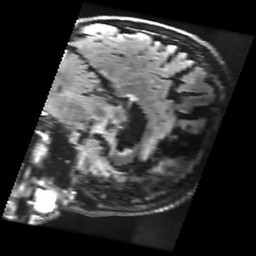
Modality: FLAIR
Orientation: sagittal
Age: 68
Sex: female
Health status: healthy
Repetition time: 12 s
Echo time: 0.09782 s